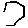
Label: hexagon